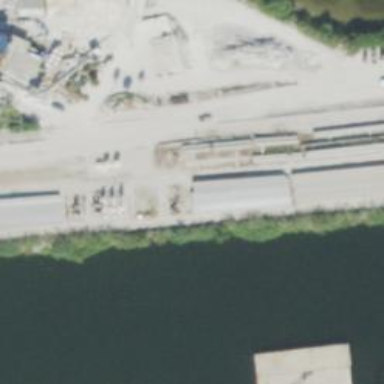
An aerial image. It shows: Dock by the waterway.